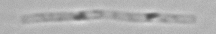
Label: Leptocylindrus